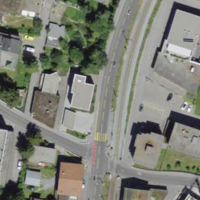
EUNIS habitat code: 54
Species observed at this site:
Scotopteryx chenopodiata